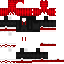
A female human skin with dark skin, wearing brown long hair dressed in a red robe top and red pants, featuring a closed mouth.